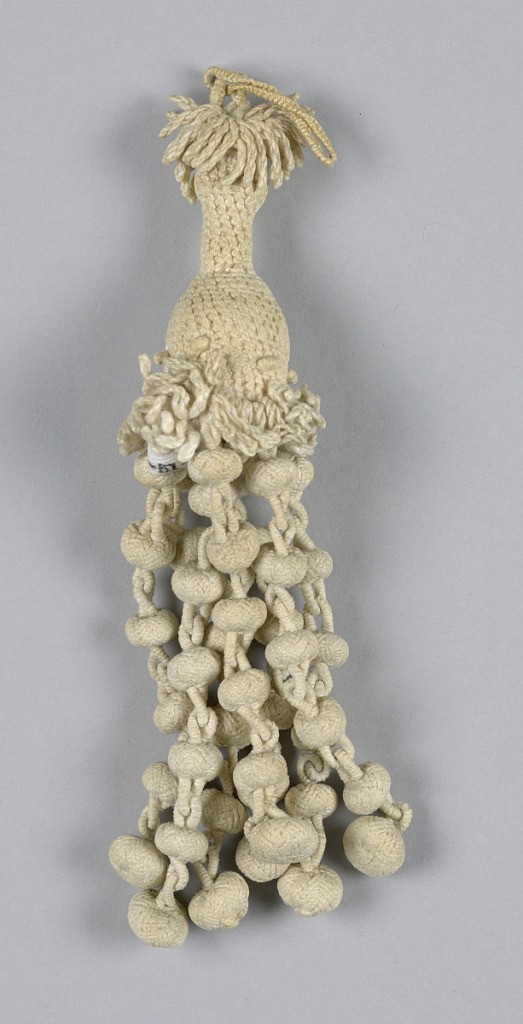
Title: Tassel
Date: late 16th–early 17th century
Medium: linen Technique: braided and knotted
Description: Pear-shaped linen tassel, braided and knotted.  Short loop attached to pear-shaped center unit, from which hang seven end chains fromed by small circular elements and connected to one another by loops.